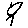
Label: flower